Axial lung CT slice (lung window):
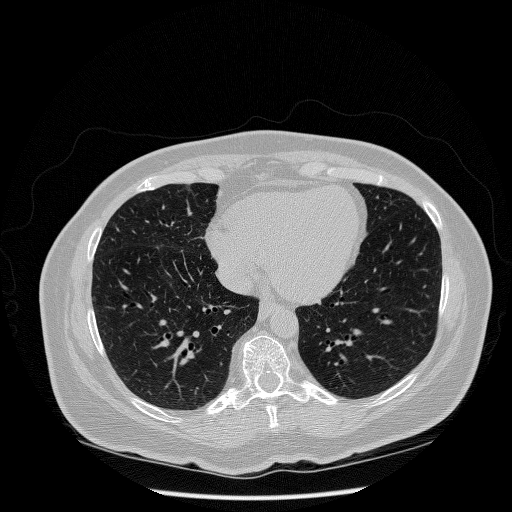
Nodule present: no